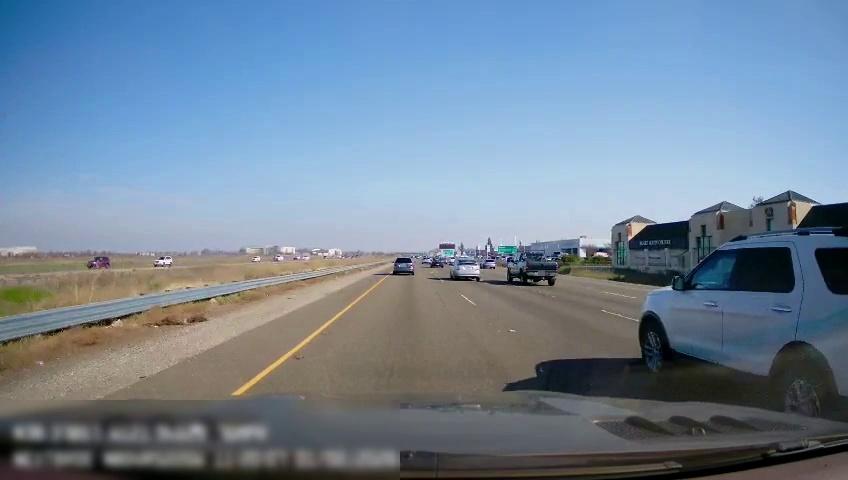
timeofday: Day
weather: Sunny
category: Drivable Space
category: Vehicles | Car
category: Vehicles | Car
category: Vehicles | Truck
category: Vehicles | Car
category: Vehicles | Car
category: Vehicles | Car
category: Vehicles | SUV
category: Vehicles | Car
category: Vehicles | SUV
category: Vehicles | Car
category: Vehicles | SUV
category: Lanes | Current Lane
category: Lanes | Current Lane
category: Lanes | Alternate Lane
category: Lanes | Alternate Lane
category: Lanes | Alternate Lane
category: Traffic | Signs